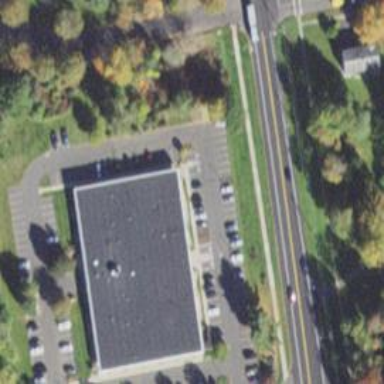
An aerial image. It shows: Healthcare clinic.